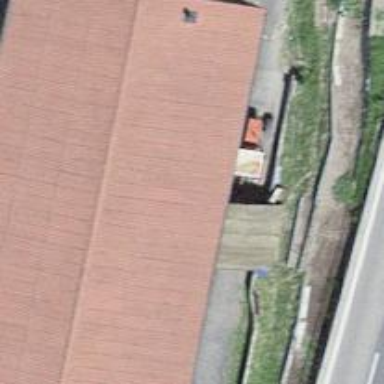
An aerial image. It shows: Farm auxiliary building.